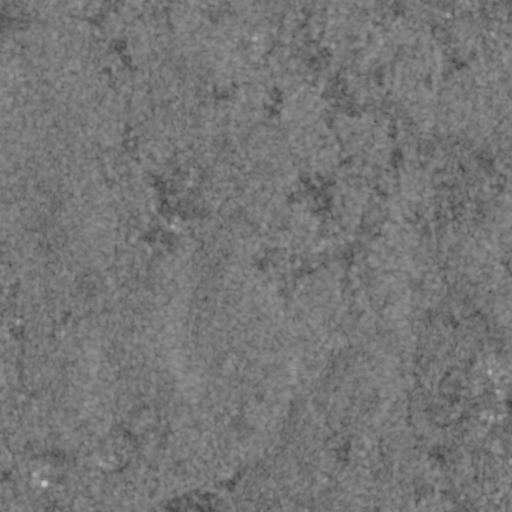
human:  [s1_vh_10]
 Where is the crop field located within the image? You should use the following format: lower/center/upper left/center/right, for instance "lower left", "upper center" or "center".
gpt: The crop field is located in the lower left of the image.
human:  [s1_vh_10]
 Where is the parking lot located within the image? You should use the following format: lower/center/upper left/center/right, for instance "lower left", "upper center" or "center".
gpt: The parking lot is located in the lower right of the image.
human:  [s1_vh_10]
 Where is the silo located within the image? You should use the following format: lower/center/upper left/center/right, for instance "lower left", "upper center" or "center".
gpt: The silo is located in the lower left of the image.
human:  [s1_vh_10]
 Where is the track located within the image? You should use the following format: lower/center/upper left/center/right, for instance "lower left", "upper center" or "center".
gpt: There is no track in the image.

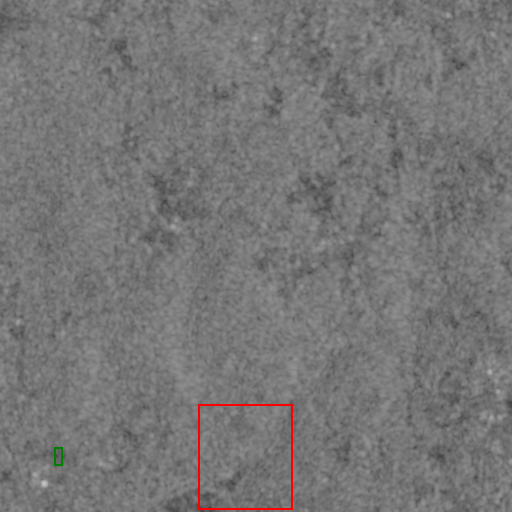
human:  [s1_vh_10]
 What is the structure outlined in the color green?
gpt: The structure outlined in green is a crop field.
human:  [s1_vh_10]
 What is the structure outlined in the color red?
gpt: The structure outlined in red is a park.
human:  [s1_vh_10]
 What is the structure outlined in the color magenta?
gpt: There is no magenta outline.